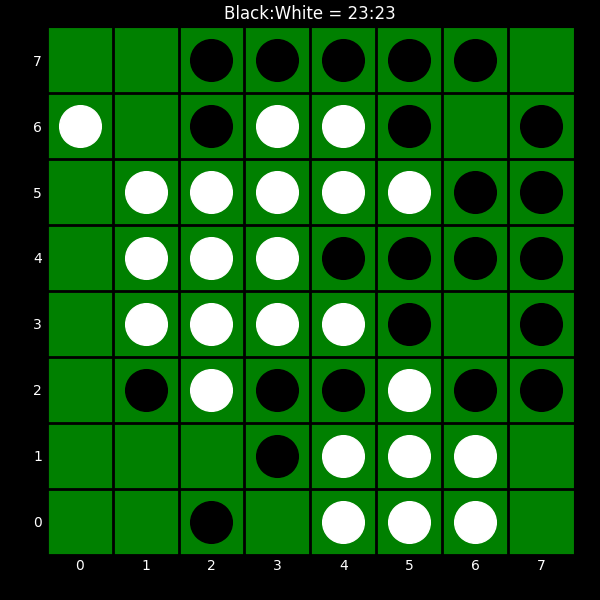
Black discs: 23
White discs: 23